Aerial crown-view tile of a tropical tree (Barro Colorado Island, Panama), acquired 20250616:
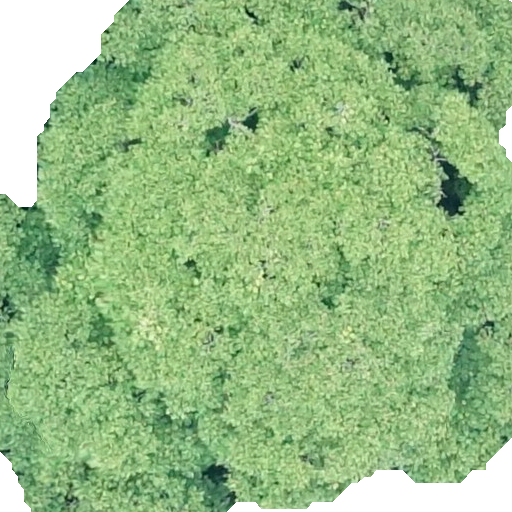
Species: Dipteryx oleifera
GBIF accepted scientific name: Dipteryx oleifera
Crown area: 419.988 m²